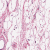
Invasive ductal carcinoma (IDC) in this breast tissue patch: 0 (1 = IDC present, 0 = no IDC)